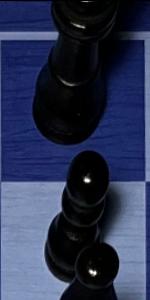
Label: Pawn_Black